Question: What method must I use to achieve a simple drill down data hierarchy in a UITableView, without having to add an unnecessary amount of table views in my story board? I want each cell in my master table view to transition to its own table view with its own cells when selected, and to do this without having to have multiple table views in my scene. Using SWIFT. FOR EXAMPLE:

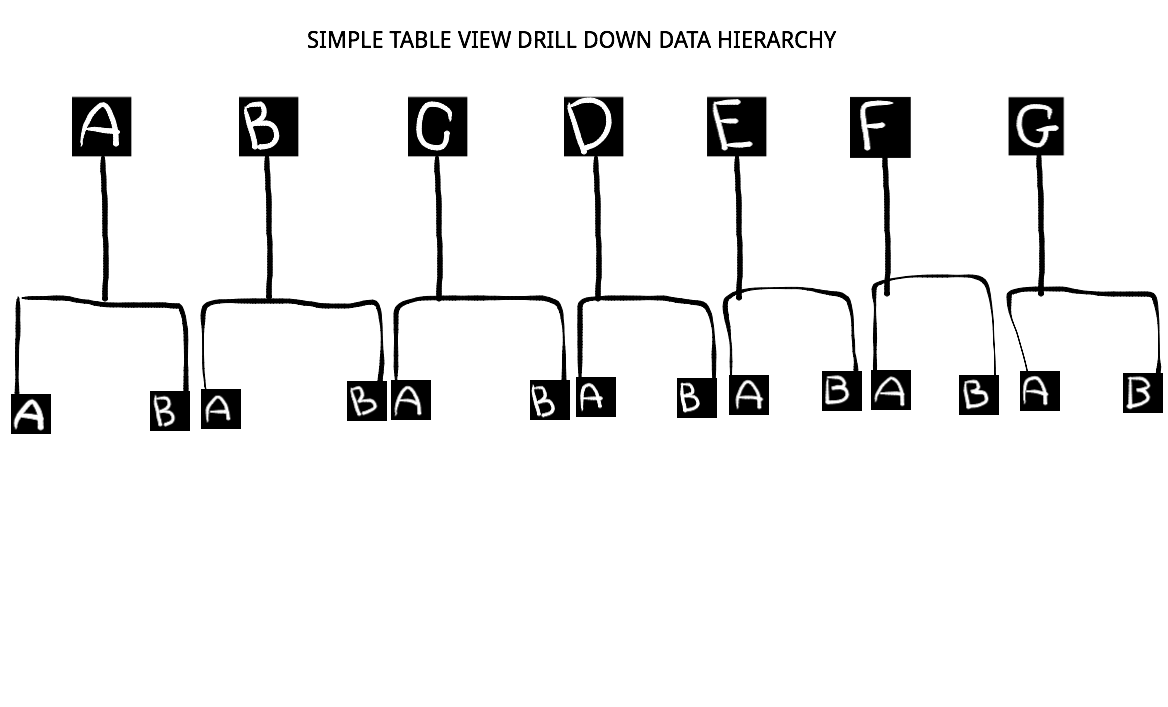
Answer: If the controllers you want to transition to are as you've drawn them (i.e., you always want to segue to either A or B), you don't have to duplicate A or B; you can just have one instance each of them in the storyboard and segue to it. If the controllers you want to transition to are all the same class but need some setup before transitioning, you can implement 'prepareForSegue(_:sender:)' something like this:
'''
func prepareForSegue(_ segue: UIStoryboardSegue, sender sender: AnyObject) {
let selectedIndex = self.tableView.indexPathForCell(sender as UITableViewCell)
// set up segue.destinationViewController
}
'''
If there are more classes of controllers you might want to transition to, then you can do something a little more complicated and handle selections programmatically. Override 'tableView:didSelectRowAtIndexPath:'
'''
func tableView(_ tableView: UITableView, didSelectRowAtIndexPath indexPath: NSIndexPath) {
var vc: ViewController? = nil
switch indexPath.row {
case 0: vc = ViewControllerA()
case 1: vc = ViewControllerB()
case 2: vc = ViewControllerC()
...
}
navigationController?.pushViewController(vc, animated: true)
}
'''